Question: In Google Compute Engine, LAMP installed using 'click to Deploy'. I have enabled ALLOW HTTP,HTTPS traffic also in the API console.
I couldn't connect MySQL via Toad. I tried the following Connection Type 1.SSH, 2.TCP, 3.SSL.
Refer this image:
 .
I got issues while connecting through any of these three connection types. How to connect MySQL(created using GCE) via Toad?
I used SSH keys also, is there any specific method to connect to this mySQL created via GCE?
My remote server <URL> file
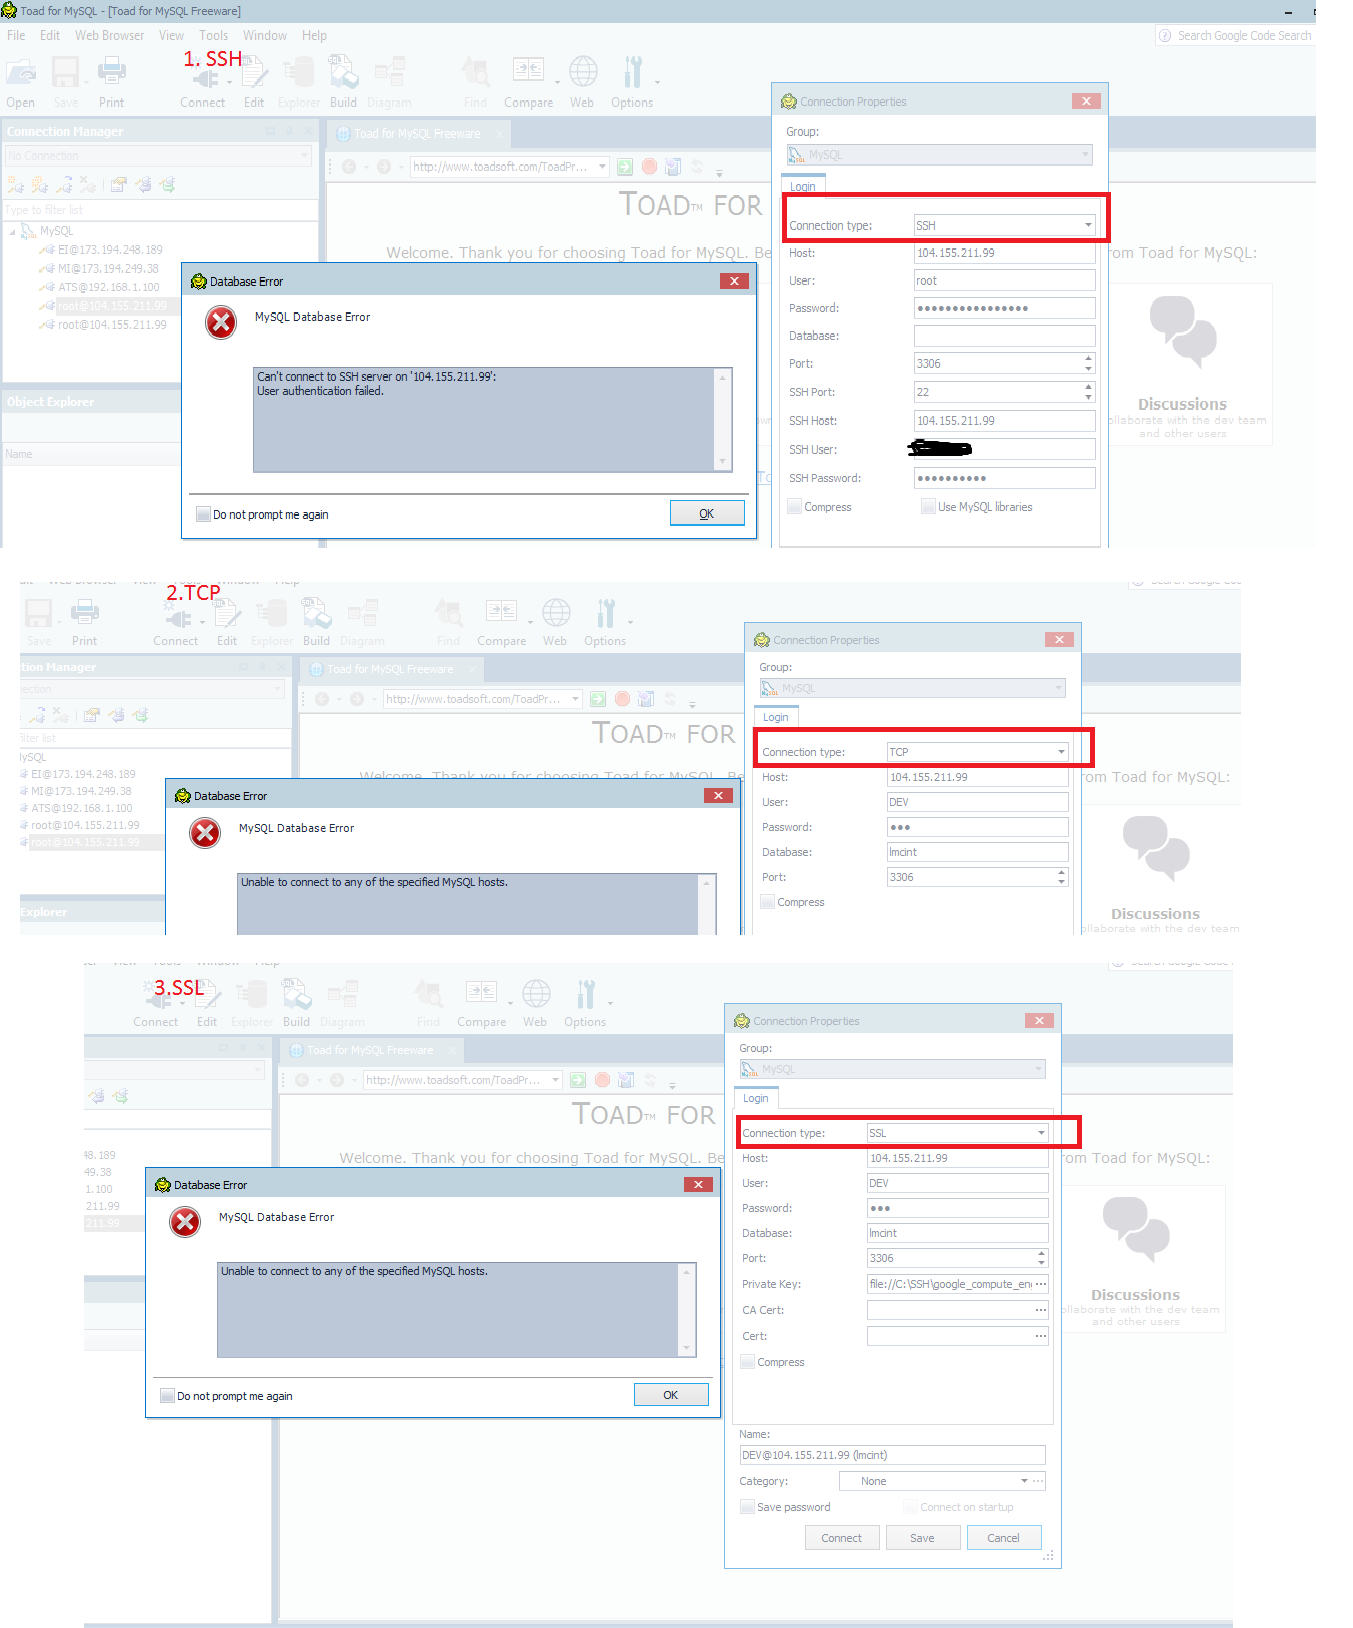
Answer: Id try to access mysql from another server in the same network and project to help narrow down where your requests are getting blocked. If you can access mysql from another instance then it could be your firewall rules.
Also, does debian have iptables or another software firewall enabled by default?